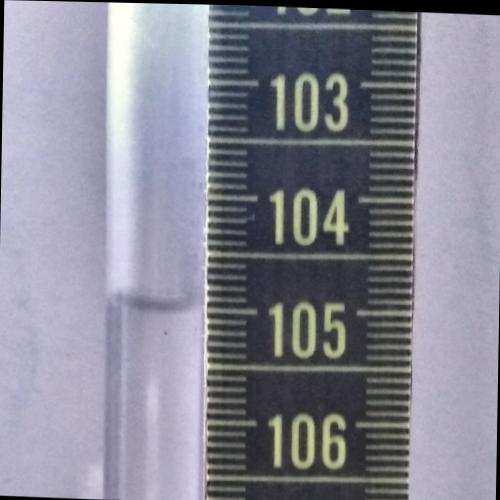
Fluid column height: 105.0 cm